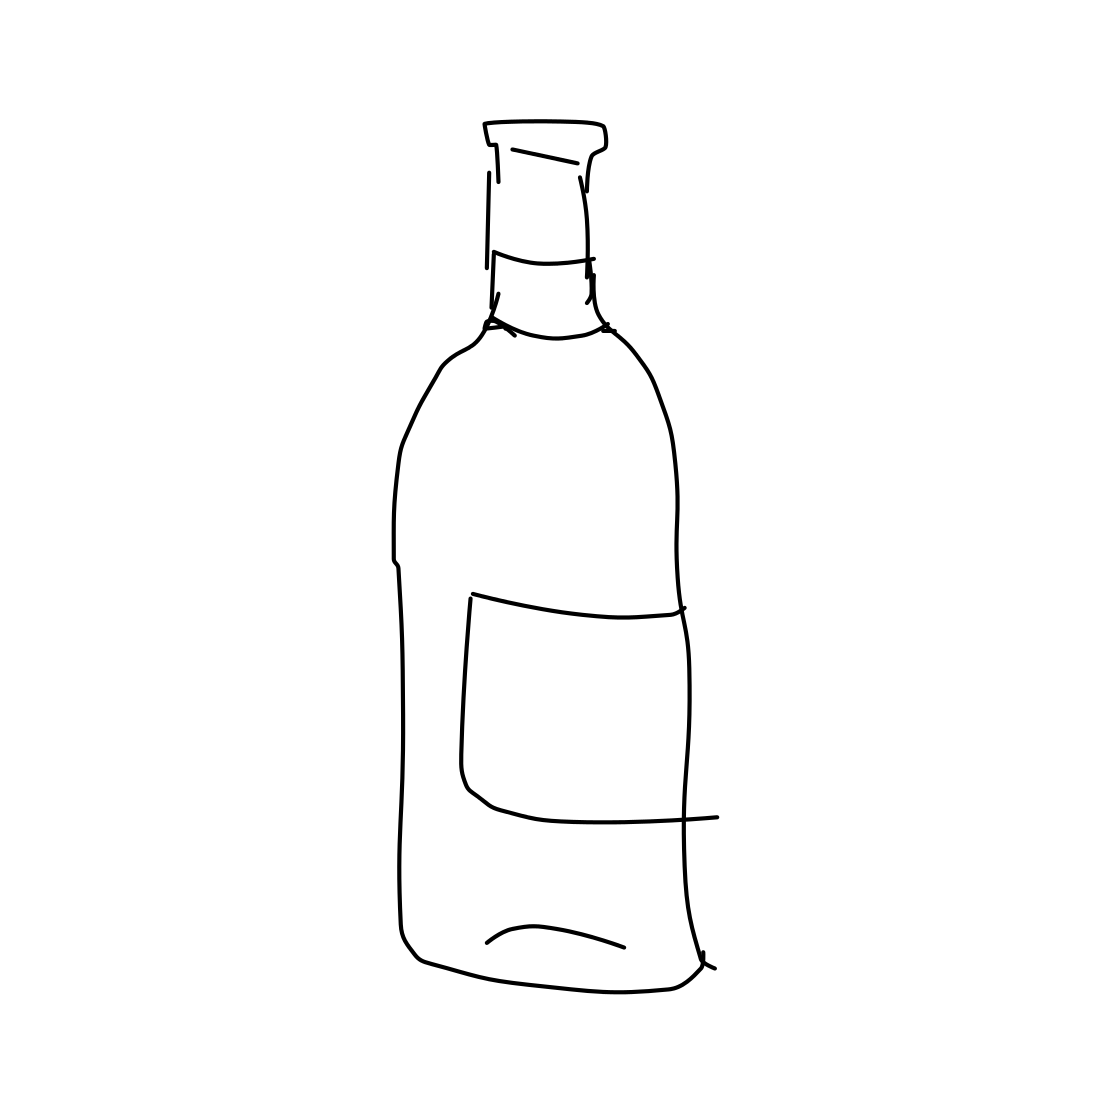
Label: wine-bottle